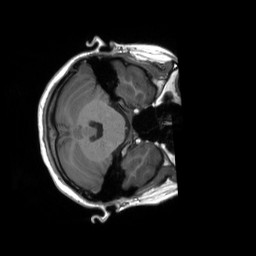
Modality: T1w
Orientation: axial
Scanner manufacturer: siemens
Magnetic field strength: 3 T
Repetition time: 2.3 s
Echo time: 0.00207 s